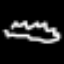
Label: squiggle